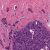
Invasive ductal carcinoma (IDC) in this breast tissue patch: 0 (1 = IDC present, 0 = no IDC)